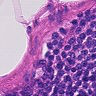
Metastatic tissue present: no